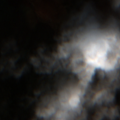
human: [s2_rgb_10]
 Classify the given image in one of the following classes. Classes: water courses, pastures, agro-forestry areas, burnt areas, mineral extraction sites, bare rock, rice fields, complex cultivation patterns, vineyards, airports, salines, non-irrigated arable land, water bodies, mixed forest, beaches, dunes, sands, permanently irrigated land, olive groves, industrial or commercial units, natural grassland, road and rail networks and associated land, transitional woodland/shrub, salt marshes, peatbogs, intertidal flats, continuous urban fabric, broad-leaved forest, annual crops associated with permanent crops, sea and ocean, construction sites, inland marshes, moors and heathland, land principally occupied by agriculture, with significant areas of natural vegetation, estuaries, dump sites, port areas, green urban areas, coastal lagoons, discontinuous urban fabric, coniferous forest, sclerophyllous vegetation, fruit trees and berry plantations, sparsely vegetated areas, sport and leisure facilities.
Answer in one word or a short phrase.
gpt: moors and heathland, peatbogs